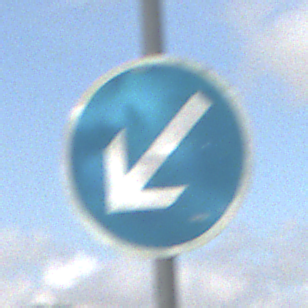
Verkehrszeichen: VorgeschriebeneVorbeifahrtLinks
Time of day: MorningAfternoon
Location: Outdoor (Nature)
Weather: PartlyCloudy
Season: NotSpecified
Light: Natural